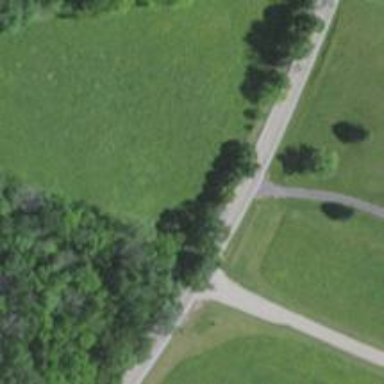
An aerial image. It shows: Secondary road.